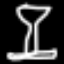
Label: hourglass